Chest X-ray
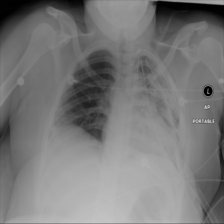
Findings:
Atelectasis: positive
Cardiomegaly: negative
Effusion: negative
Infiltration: negative
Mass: negative
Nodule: negative
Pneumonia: negative
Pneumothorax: negative
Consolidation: negative
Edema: negative
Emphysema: negative
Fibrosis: negative
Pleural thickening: negative
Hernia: negative